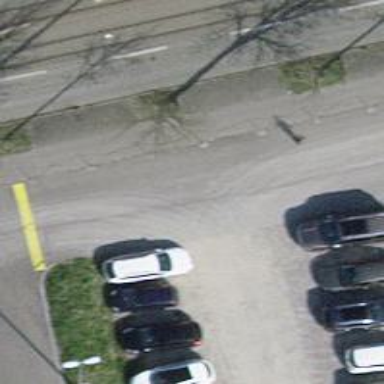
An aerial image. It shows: Road serving as parking aisle.